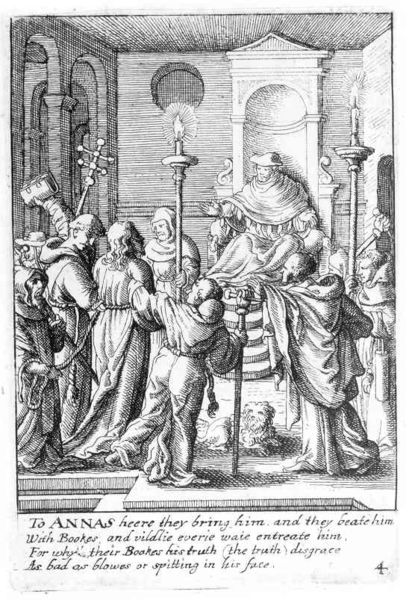
Titel: Christus vor Hannas
Künstler: Wenzel Hollar
Standort: Karlsruhe
Institution: Staatliche Kunsthalle Karlsruhe
Schlagwörter: feuer, gruppe, kopf, mann, schatten, umhang, weiß, menschen, sitzen, grau, hut, hüte, kopfbedeckungen, köpfe, lampen, licht, lichter, männer, pfeiler, raum, reden, schwarz, skizze, stuhl, säule, säulen, zeichnung, gebäude, gürtel, haus, hund, tier, gericht, hose, mütze, mützen, richter, wand, architektur, arm, bibel, falten, henker, herodes, neues testament, rahmen, stehen, tod, innenraum, kirche, gewand, haare, kutte, mantel, personen, blatt, locken, renaissance, alltag, kopfbedeckung, holzschnitt, schrift, bücher, papier, sitz, bogen, perspektive, stab, giebel, grafik, graphik, rand, saal, treppe, bischof, könig, papst, soldaten, thron, inschrift, kerze, kerzen, leuchter, innenansicht, stufe, stufen, faltenwurf, podest, nagel, leuchten, bögen, nische, arkade, stangen, flamme, unterschrift, buch, kreuz, religion, seil, geld, knechte, druck, druckgraphik, schwarz weiss, schraffur, radierung, stich, seite, gefangen, gefangennahme, schwert, text, waffen, bürger, holzdruck, bier, herrscher, kardinal, pilatus, trohn, tron, tasche, verhandlung, altar, buchdruck, römer, wachs, kerzenhalter, anklage, prister, stäbe, christus, jesus, jesus christus, kreuzigung, ostern, gefangene, mittelalter, klerus, mönch, huldigung, mönche, prozession, halter, löwe, heilige, dürer, jünger, gefangener, kupferstich, sitzender, anbetung, israel, fackel, christentum, englisch, anna, docht, legende, kapuze, schwerz, erlöser, gral, wahrheit, tonsur, okulus, pontius pilatus, verspottung, wans, urteil, vorführen, hieronymus, stiege, apostel, kreuzstab, figurengruppe, buchmalerei, passion, passionsgeschichte, thronsaal, codex, ätzung, trappe, kaiphas, messias, verurteilung, bischoff, gottessohn, sohn gottes, hohepriester, christkind, pontius, verhör, pilates, klärus, to, 16. jahrhundert, 4, säöulen, krezstab, scherkgen, kaifas, männer thron, pilaturs, to annas, annas, pontius pilates, kerezen, christeb, christkönig, christus vor hannas, hannas, kirchstreit, heilland, erretter, jesus von nazaret, hoheprister, de sade, spitting, genfangener